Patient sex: F
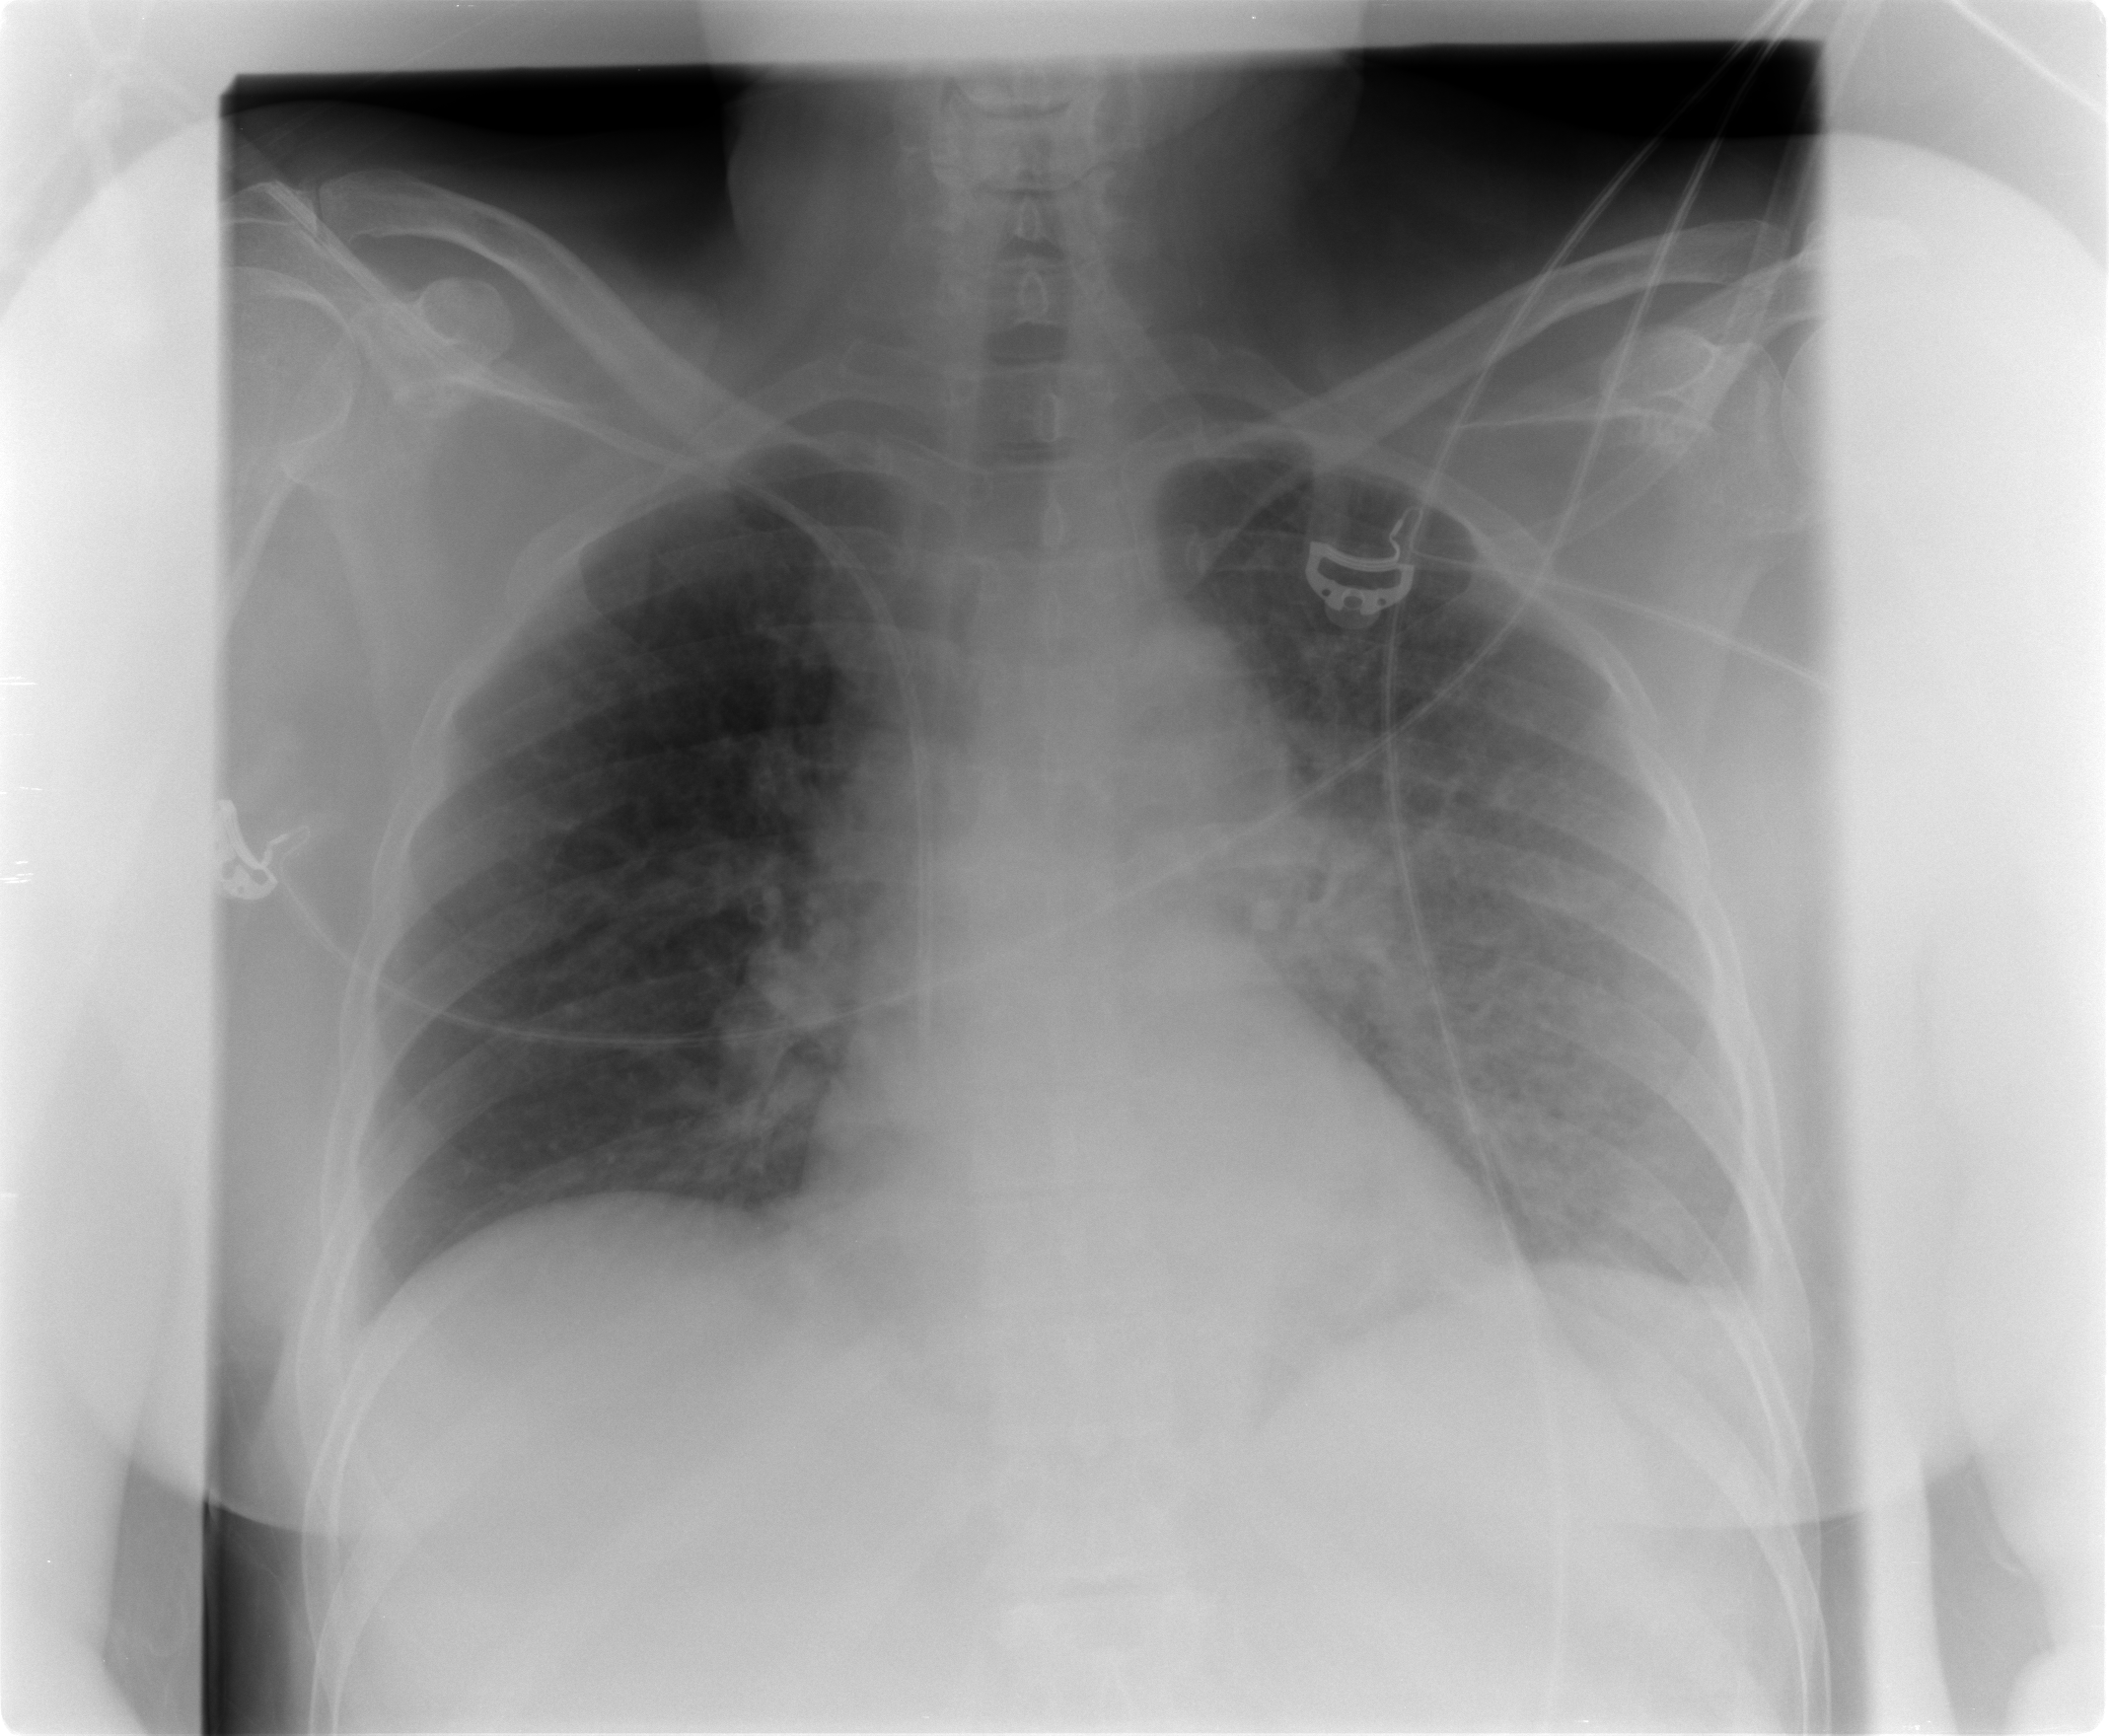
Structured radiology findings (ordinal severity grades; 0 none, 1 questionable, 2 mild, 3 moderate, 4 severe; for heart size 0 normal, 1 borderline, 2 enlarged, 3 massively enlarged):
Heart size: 1
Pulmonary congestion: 2
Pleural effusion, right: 0
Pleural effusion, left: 2
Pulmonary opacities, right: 0
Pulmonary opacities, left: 2
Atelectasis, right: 1
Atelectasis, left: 2